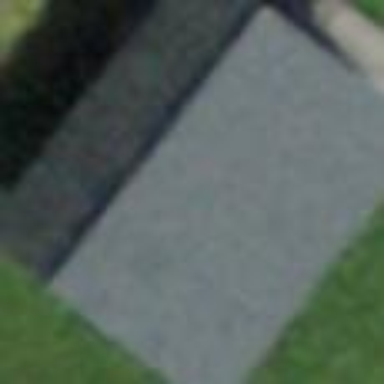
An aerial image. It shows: Shed.